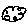
Label: cloud